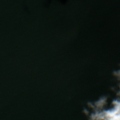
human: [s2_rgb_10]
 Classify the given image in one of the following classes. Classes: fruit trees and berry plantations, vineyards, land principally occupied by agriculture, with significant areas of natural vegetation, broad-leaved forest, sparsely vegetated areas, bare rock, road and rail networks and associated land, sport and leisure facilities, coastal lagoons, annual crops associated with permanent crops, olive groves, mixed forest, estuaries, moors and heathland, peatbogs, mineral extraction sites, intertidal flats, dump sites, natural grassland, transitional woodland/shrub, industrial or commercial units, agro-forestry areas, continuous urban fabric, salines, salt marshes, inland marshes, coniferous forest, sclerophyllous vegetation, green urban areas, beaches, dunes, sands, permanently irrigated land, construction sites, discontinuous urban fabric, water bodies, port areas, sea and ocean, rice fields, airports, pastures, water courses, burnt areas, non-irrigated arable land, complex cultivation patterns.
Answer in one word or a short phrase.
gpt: sea and ocean